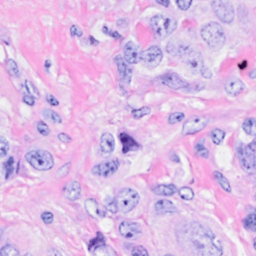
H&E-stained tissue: Breast